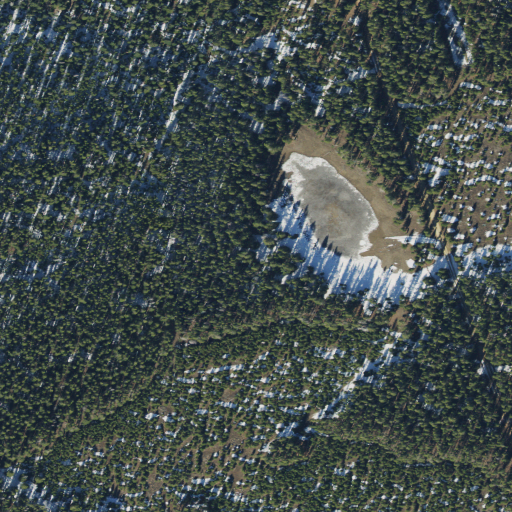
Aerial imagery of plain(s) in Utah named Tool Box Park containing evergreen forest, open development, grassland, and woody wetlands